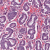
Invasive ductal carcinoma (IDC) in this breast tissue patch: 1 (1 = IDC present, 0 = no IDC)